Question: I am trying to display an npot texture in my lwjgl window. The result is this:

The texture is repeated 4 times, upside down as well as distorted by horizontal lines. Obviously this is not the intended result. Here is what I feel to be relevant source code:
'''
// load the image
BufferedImage image = null;
try {
image = ImageIO.read(new File(path));
}
// exit on error
catch (IOException exception) {
Utility.errorExit(exception);
}
// add the image's data to a bytebuffer
ByteBuffer buffer = BufferUtils.createByteBuffer(image.getWidth() * image.getHeight() * 4);
for(int x = 0; x < image.getWidth(); x++) {
for(int y = 0; y < image.getHeight(); y++) {
int pixel = image.getRGB(x, y);
buffer.put((byte) ((pixel >> 16) & 0xFF)); // red
buffer.put((byte) ((pixel >> 8) & 0xFF)); // green
buffer.put((byte) (pixel & 0xFF)); // blue
buffer.put((byte) 0xFF); // alpha
}
}
// flip the buffer
buffer.flip();
// generate and bind the texture
int handle = GL11.glGenTextures();
GL11.glBindTexture(GL31.GL_TEXTURE_RECTANGLE, handle);
//Setup wrap mode
GL11.glTexParameteri(GL31.GL_TEXTURE_RECTANGLE, GL11.GL_TEXTURE_WRAP_S, GL12.GL_CLAMP_TO_EDGE);
GL11.glTexParameteri(GL31.GL_TEXTURE_RECTANGLE, GL11.GL_TEXTURE_WRAP_T, GL12.GL_CLAMP_TO_EDGE);
//Setup texture scaling filtering
GL11.glTexParameteri(GL31.GL_TEXTURE_RECTANGLE, GL11.GL_TEXTURE_MIN_FILTER, GL11.GL_LINEAR);
GL11.glTexParameteri(GL31.GL_TEXTURE_RECTANGLE, GL11.GL_TEXTURE_MAG_FILTER, GL11.GL_LINEAR);
// set the texture data
GL11.glTexImage2D(GL31.GL_TEXTURE_RECTANGLE, 0, GL11.GL_RGBA8, image.getWidth(), image.getHeight(), 0,
GL11.GL_RGBA, GL11.GL_UNSIGNED_BYTE, buffer);
// return the handle
return handle;
'''
'''
// set the sampler's texture unit
GL20.glUniform1i(samplerLocation, GL13.GL_TEXTURE0 + textureUnit);
// bind the texture to the texture unit
GL13.glActiveTexture(GL13.GL_TEXTURE0 + textureUnit);
GL11.glBindTexture(GL31.GL_TEXTURE_RECTANGLE, textureID);
'''
'''
#version 150
#extension GL_ARB_texture_rectangle : enable
uniform sampler2DRect sampler;
in vec2 vTexture;
out vec4 color;
void main()
{
color = texture2DRect(sampler, vTexture);
}
'''
The last piece of information that I feel would be relevant is what my texture coordinates are:
- - - -
I am guessing I am doing multiple things wrong. Post in comments section if you feel there is more information that I could provide. Thanks!
The reason I say the texture is manually loaded is because I am used to using Slick-Util for loading textures, but I was not able to use it for this certain texture as I hear Slick-Util does not support npot textures.
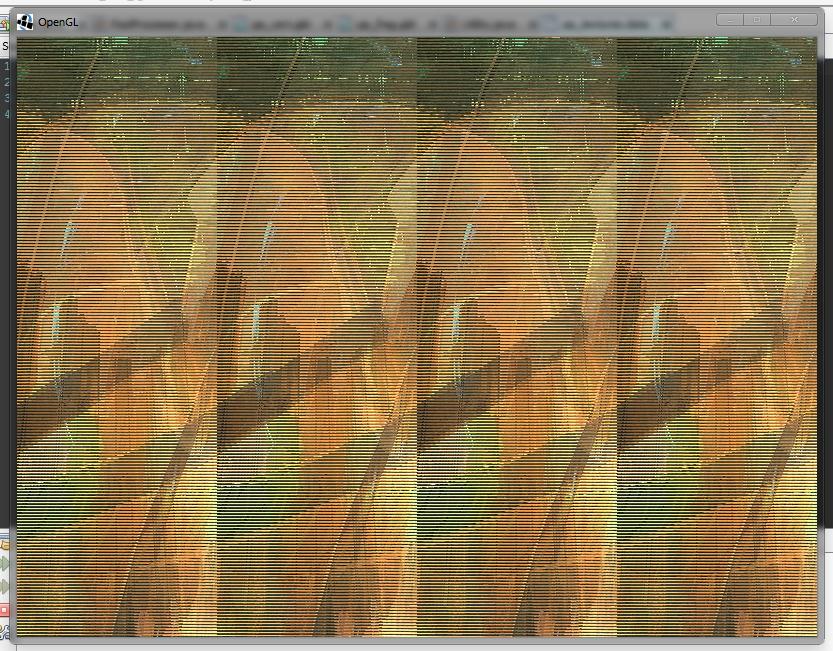
Answer: You're pushing texels to the buffer in the wrong order.
'''
ByteBuffer buffer = BufferUtils.createByteBuffer(image.getWidth() * image.getHeight() * 4);
for(int x = 0; x < image.getWidth(); x++) {
for(int y = 0; y < image.getHeight(); y++) {
int pixel = image.getRGB(x, y);
buffer.put((byte) ((pixel >> 16) & 0xFF)); // red
buffer.put((byte) ((pixel >> 8) & 0xFF)); // green
buffer.put((byte) (pixel & 0xFF)); // blue
buffer.put((byte) 0xFF); // alpha
}
}
'''
You are iterating over the height in the inner loop. 'glTexImage2D' expects the data to be scanline based, not column based. So try to swap your 'x' and 'y' loops.